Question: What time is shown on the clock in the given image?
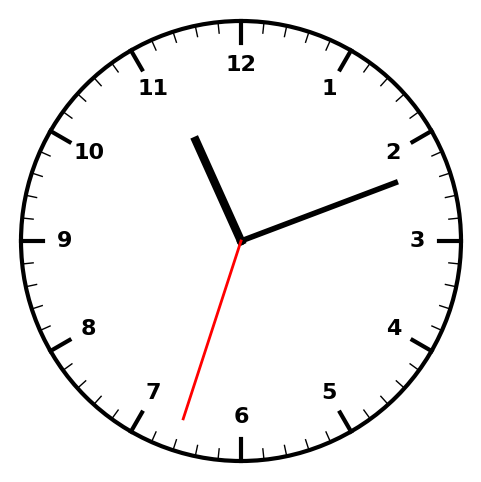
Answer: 11:11:33